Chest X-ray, AP view. Patient: 58 years old, sex F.
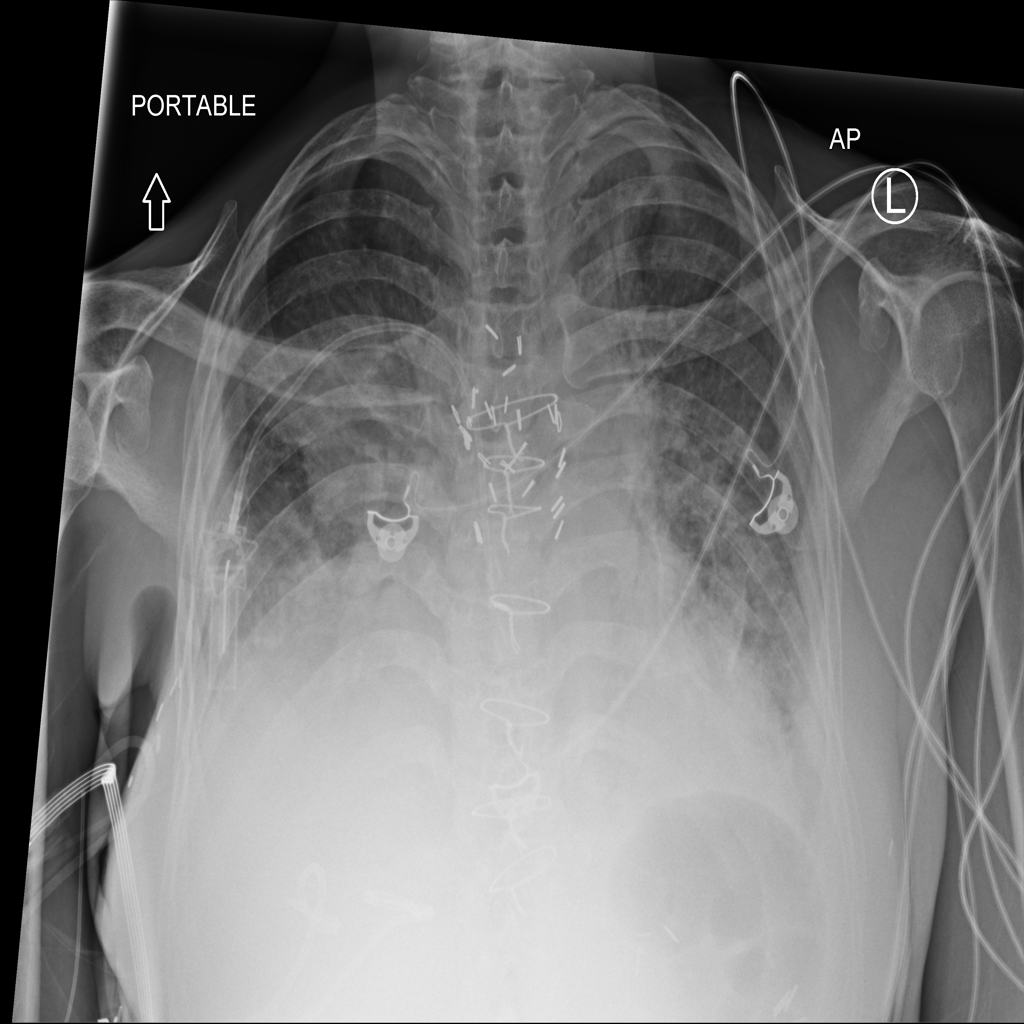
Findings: No Finding